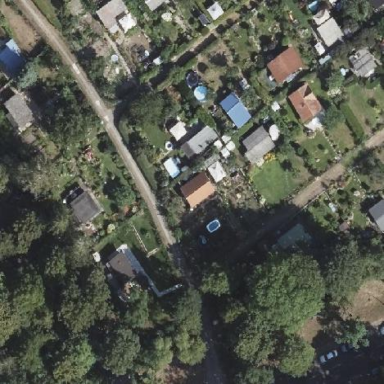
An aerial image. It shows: Plot within allotments.